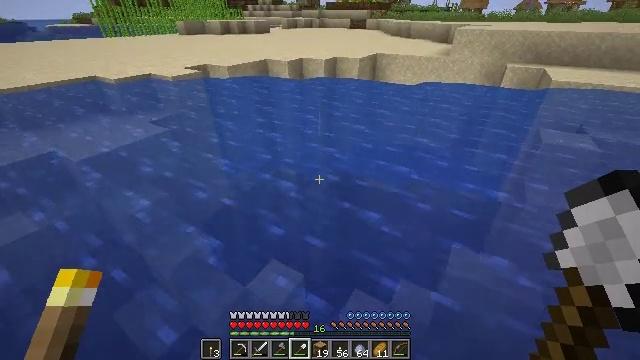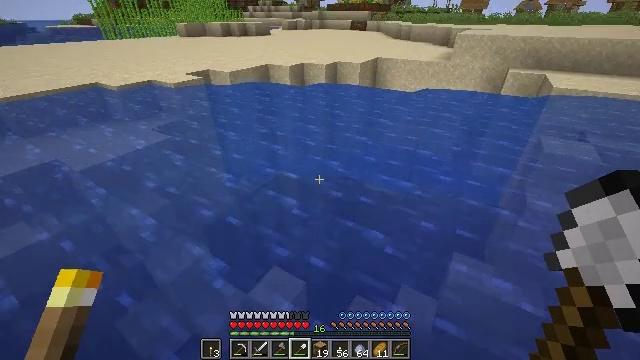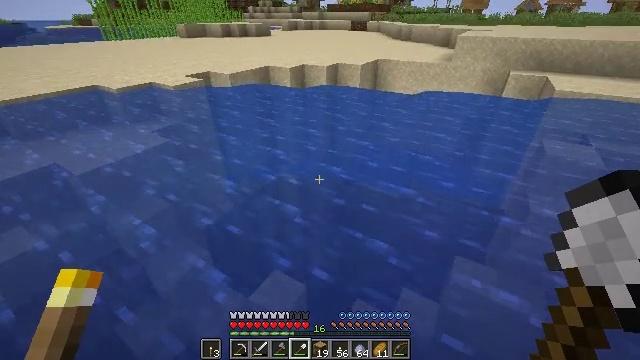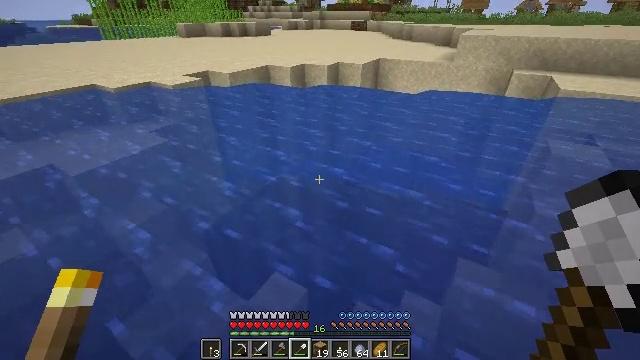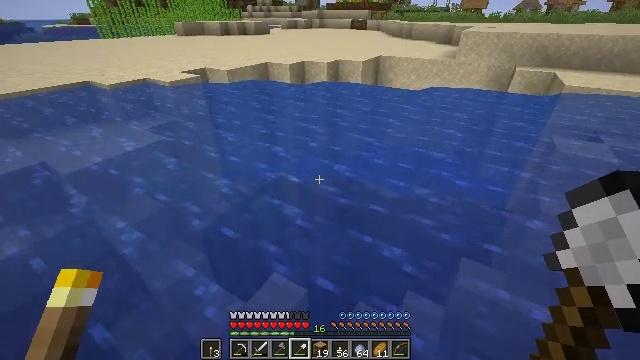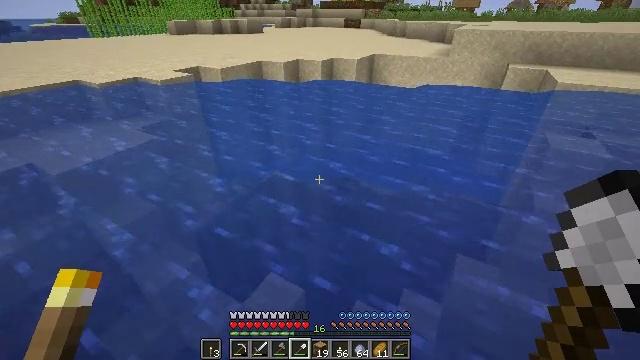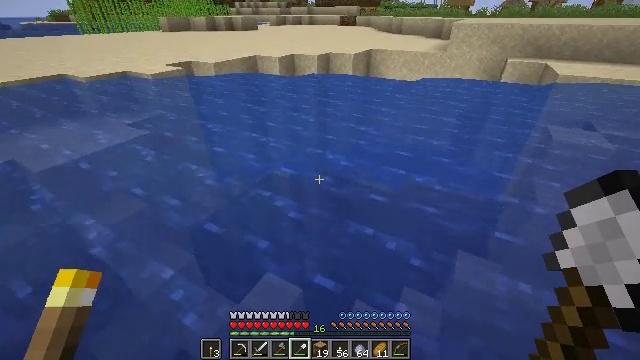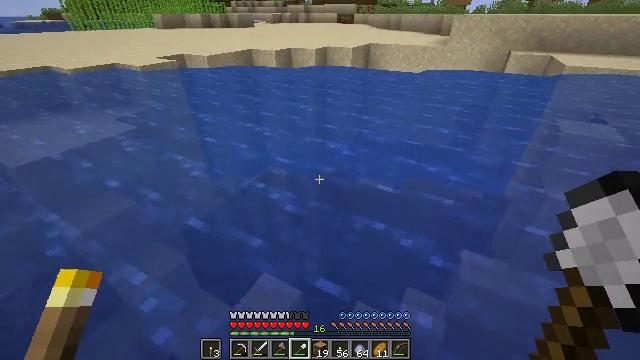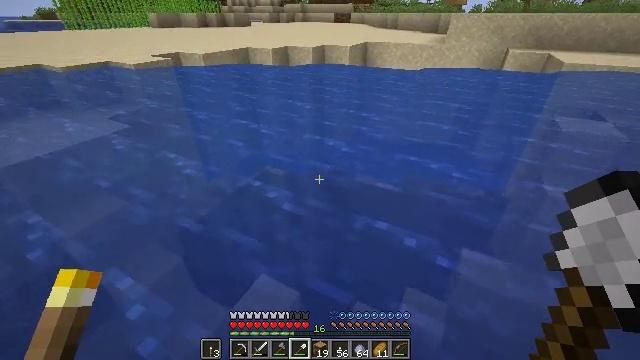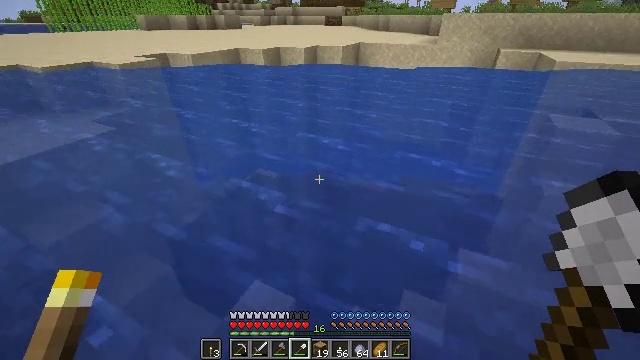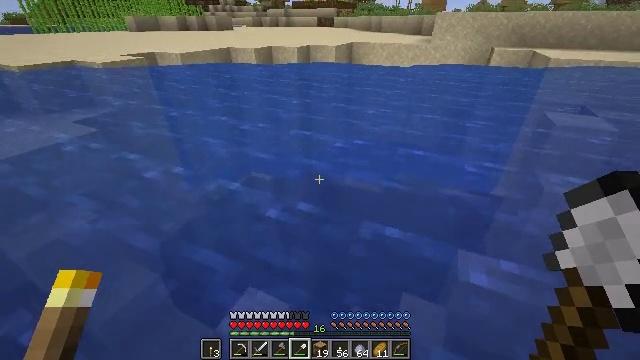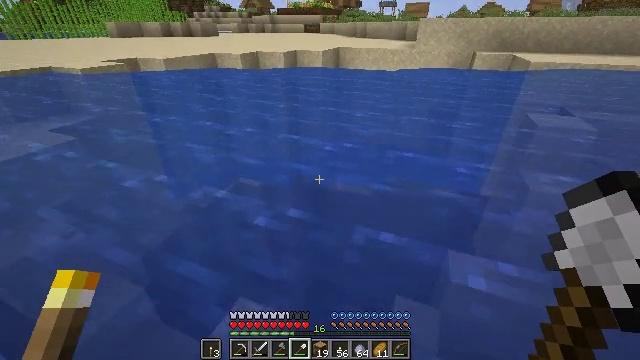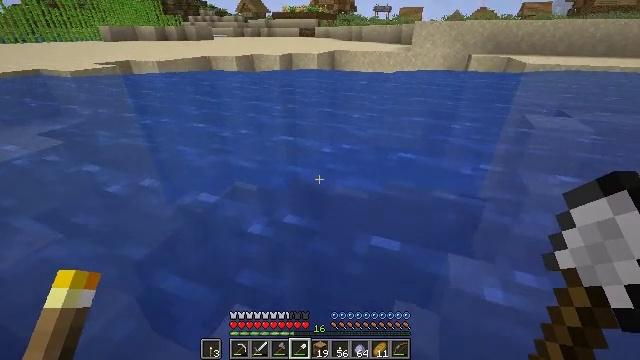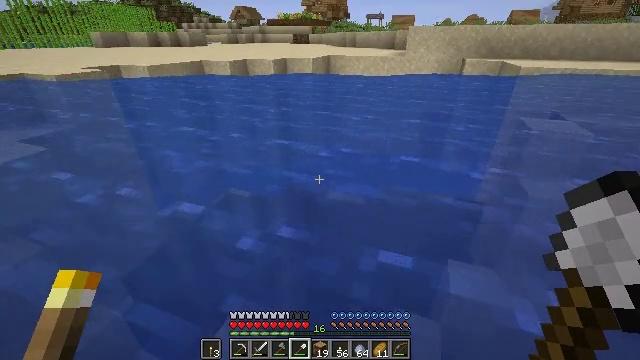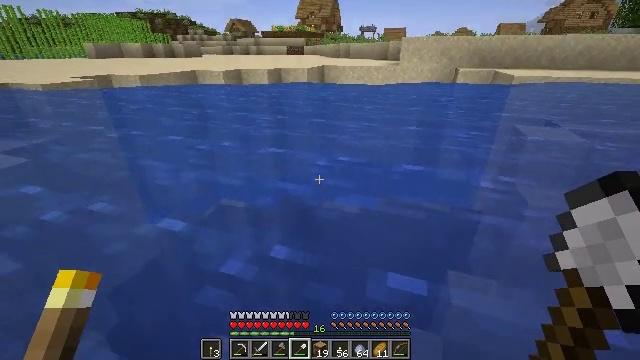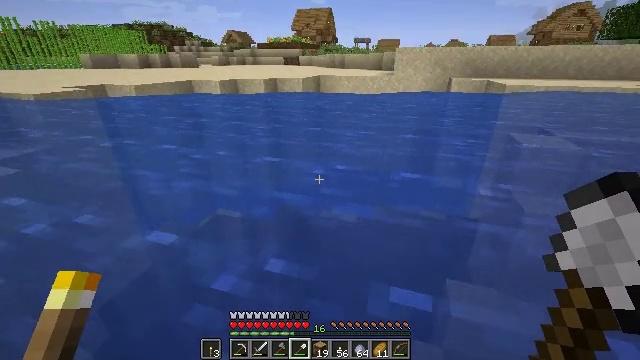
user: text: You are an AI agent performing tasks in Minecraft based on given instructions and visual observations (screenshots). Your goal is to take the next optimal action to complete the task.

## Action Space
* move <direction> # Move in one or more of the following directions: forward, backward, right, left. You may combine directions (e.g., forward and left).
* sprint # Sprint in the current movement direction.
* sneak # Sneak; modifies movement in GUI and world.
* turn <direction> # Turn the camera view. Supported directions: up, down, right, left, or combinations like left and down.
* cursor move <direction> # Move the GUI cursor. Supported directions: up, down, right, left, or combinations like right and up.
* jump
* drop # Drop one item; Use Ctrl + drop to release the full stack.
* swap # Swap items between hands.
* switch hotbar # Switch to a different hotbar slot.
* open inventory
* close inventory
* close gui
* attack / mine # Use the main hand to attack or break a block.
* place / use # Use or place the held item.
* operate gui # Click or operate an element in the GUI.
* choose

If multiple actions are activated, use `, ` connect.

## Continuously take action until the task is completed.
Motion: motion action
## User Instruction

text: Break the clay block to collect it.
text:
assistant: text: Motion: move forward, jump
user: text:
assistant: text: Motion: move forward, jump
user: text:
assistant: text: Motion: move forward, jump
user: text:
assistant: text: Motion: move forward, jump
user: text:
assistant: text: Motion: move forward, turn right, jump
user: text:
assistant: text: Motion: move forward
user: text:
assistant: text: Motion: move forward
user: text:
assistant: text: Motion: move forward
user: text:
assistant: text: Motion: move forward, turn right
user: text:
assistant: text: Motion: move forward, turn right
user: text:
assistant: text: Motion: move forward, turn right and up
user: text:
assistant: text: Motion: move forward
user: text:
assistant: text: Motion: move forward, turn right and up
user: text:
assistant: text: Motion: move forward, turn right and up
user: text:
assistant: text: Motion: move forward, turn up
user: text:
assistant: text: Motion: move forward, turn up
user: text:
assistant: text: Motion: move forward, jump
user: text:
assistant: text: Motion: move forward, jump
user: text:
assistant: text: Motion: move forward, turn down, jump
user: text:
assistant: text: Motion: move forward, turn down, jump
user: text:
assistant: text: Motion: move forward, turn down, jump
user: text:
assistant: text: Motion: move forward, jump
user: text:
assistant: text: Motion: move forward, jump
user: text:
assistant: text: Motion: move forward, jump
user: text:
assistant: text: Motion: move forward, jump
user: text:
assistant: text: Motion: move forward, jump
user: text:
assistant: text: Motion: move forward, jump
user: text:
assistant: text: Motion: move forward, turn right and down, jump
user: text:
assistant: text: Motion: move forward, turn down, jump
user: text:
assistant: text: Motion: move forward, turn down, jump